Question: I have this piece of code when I try to debug it to see how many elements there are in 'std::vector' then Visual Studio writes that the length of the vector is zero and I do not know how to fix it
(I build in DEBUG mode)
'''
auto foo()
{
std::vector<int> bar = { 1, 2, 3, 4, 5 };
return bar;
}
int main()
{
foo();
}
'''

At first, I thought it was in the IDE, I tried to use Clean, but the result did not change, I decided to reinstall MSVC because I thought it was in it and I didn't come to anything either.
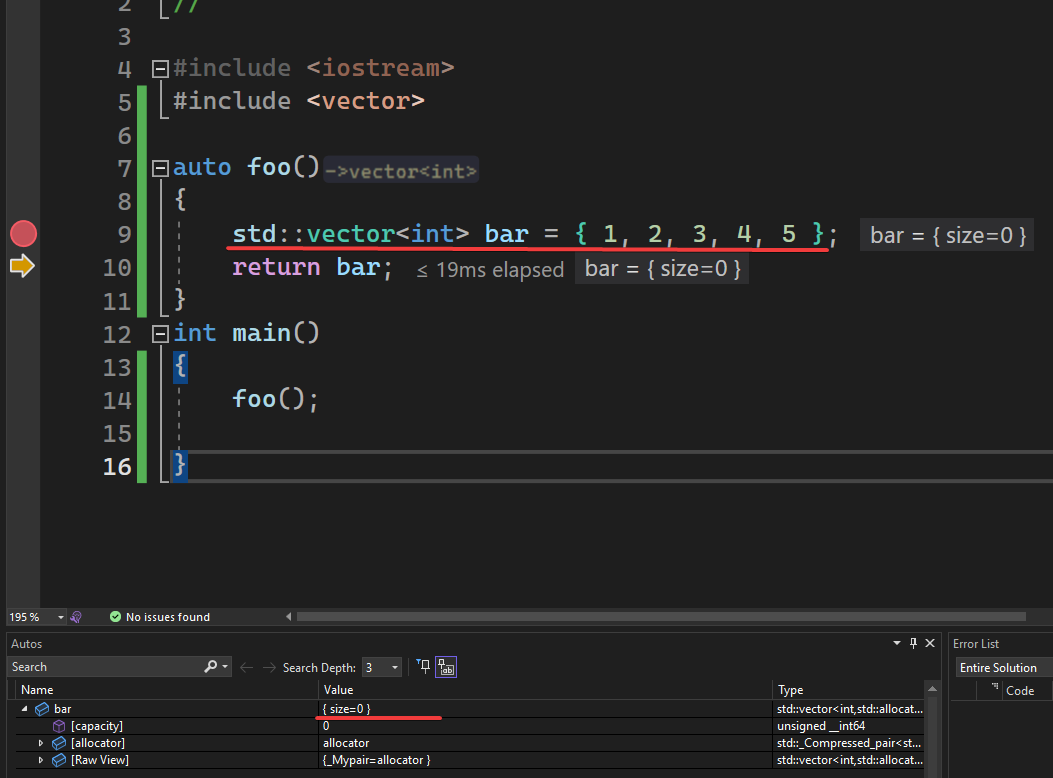
Answer: This is a known bug in MSVC.
<URL>
Solution is to add '/Zc:nrvo-' to the c++ compiler's additional options at Properties->Debug->C/C++->CommandLine
'''
// recent versions of MSVC2022
#include <vector>
using std::vector;
auto foo()
{
std::vector<int> bar = { 1, 2, 3, 4, 5 };
return bar; // in debug mode, bar has size 0 unless /Fc:nrvo- flag is added
}
int main()
{
auto x = foo(); // x is shown properly
}
'''